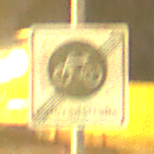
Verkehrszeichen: EndeFahrradstrasse
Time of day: Night
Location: Outdoor (Suburban)
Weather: Clear
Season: NotSpecified
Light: Artificial